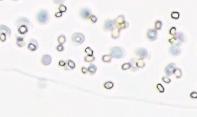
Label: Phaeocystis